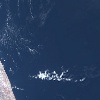
Label: water